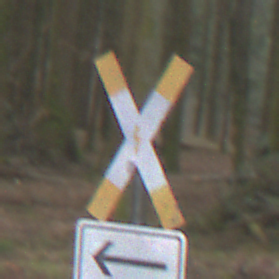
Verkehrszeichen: Andreaskreuz
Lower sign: RichtungsangabeDurchPfeile1
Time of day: Midday
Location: Outdoor (Nature)
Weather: Overcast
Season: NotSpecified
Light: Natural